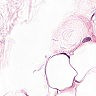
Metastatic tissue present: no